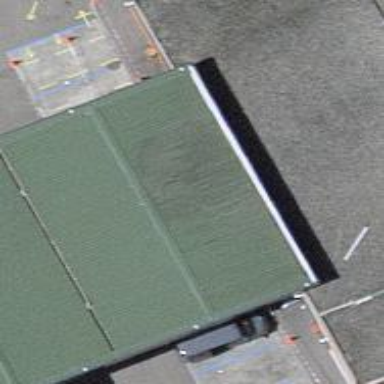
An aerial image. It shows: Convenience shop.